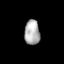
Tissue: lung
Cell type: Epithelial cells
Senescence score: 0.2086
Nuclear area (px): 369
Mean DAPI intensity: 176.645